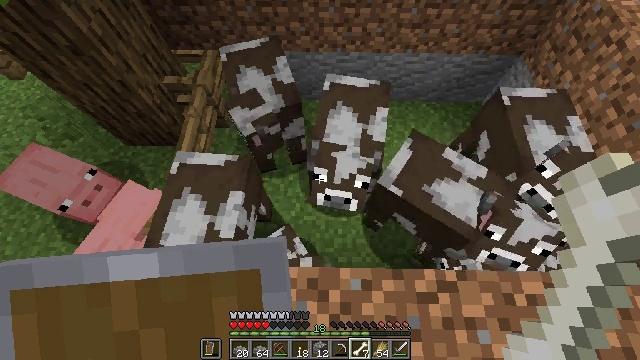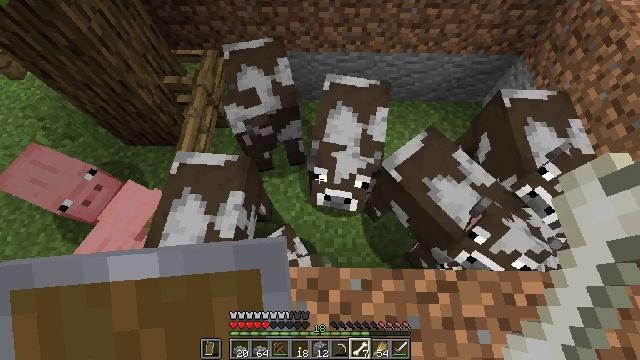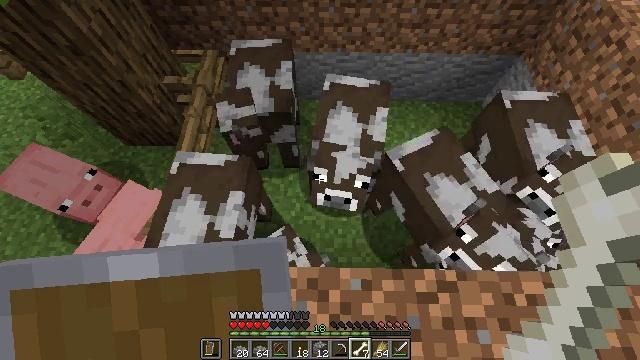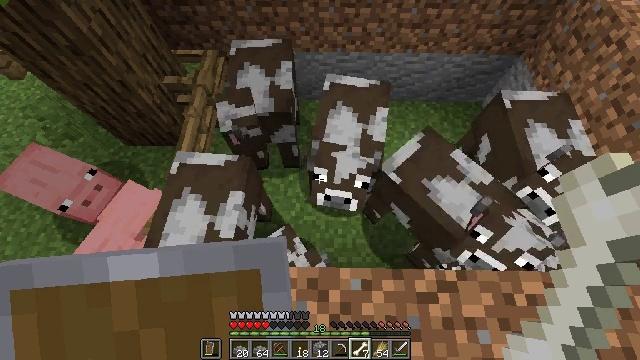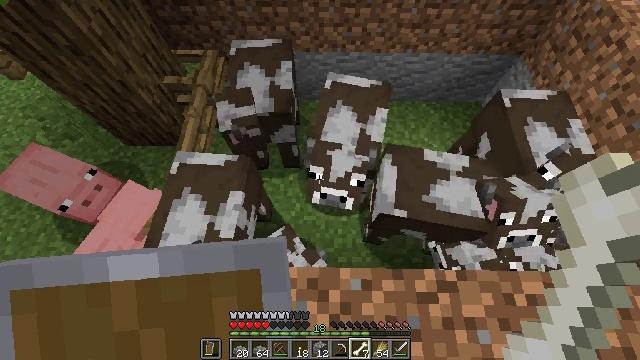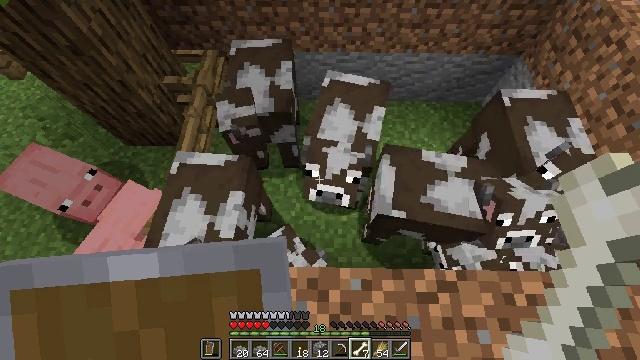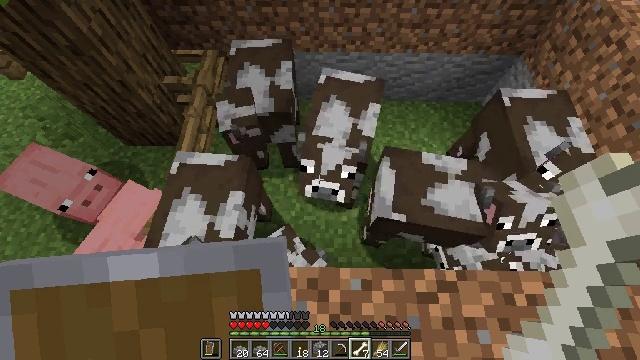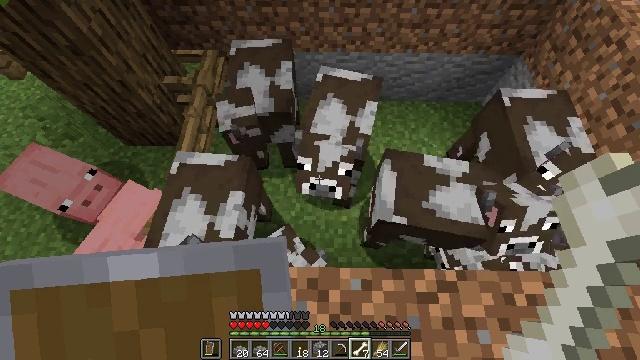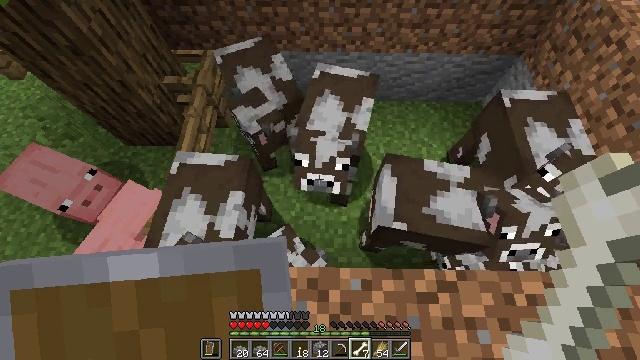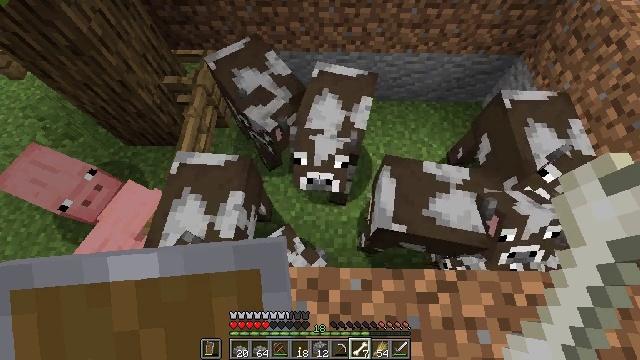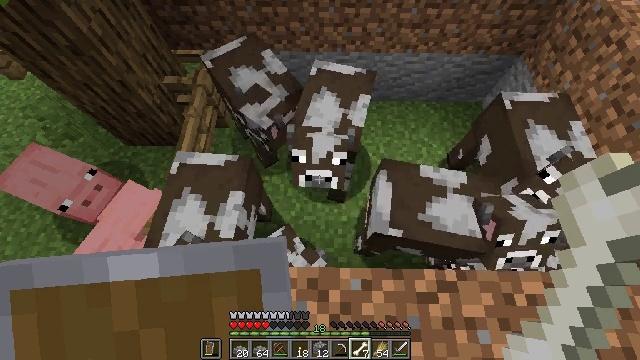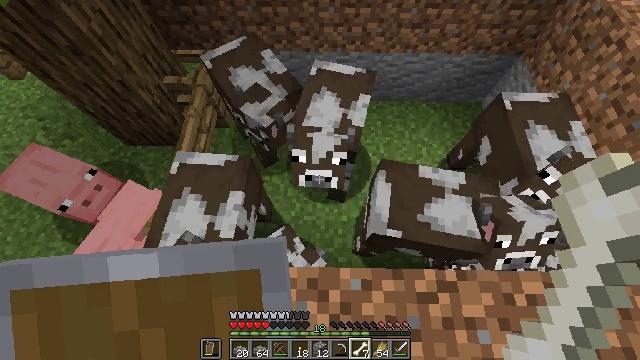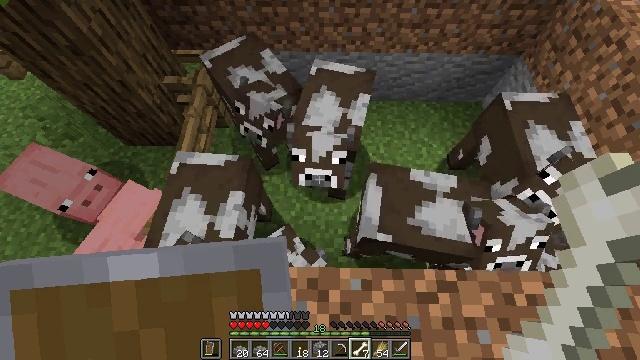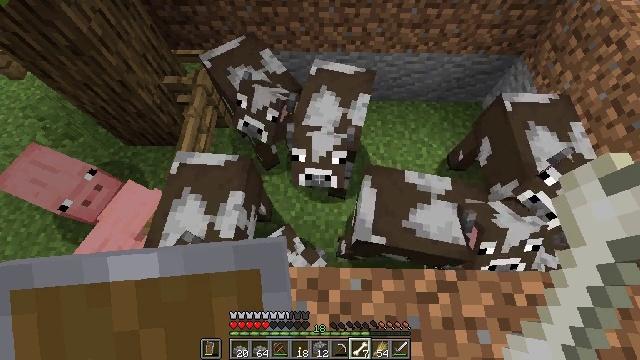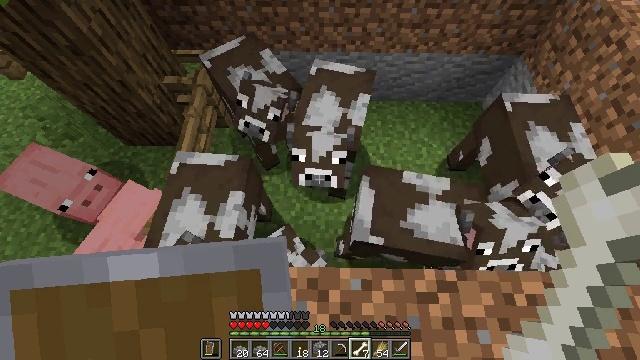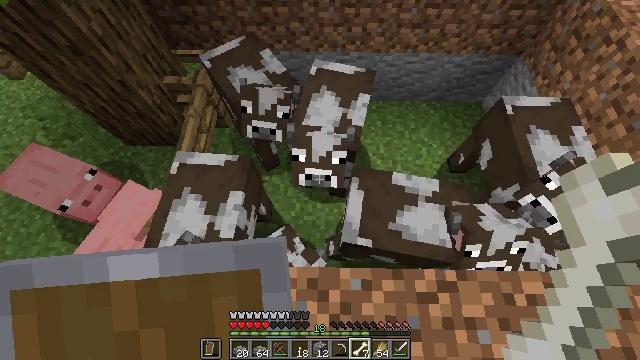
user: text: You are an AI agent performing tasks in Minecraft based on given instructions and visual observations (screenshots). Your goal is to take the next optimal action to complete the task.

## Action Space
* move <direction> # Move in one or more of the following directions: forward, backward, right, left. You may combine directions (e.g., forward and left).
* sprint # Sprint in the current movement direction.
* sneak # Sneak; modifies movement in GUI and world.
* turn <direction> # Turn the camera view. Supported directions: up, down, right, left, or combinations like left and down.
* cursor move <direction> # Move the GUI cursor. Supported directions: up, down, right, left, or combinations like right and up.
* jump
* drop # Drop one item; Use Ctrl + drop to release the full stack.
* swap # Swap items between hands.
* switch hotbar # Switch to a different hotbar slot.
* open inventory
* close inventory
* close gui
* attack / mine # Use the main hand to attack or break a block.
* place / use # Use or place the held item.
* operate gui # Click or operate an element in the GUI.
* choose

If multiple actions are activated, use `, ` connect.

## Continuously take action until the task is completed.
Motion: motion action
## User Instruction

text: Get shears by crafting with iron ingots.
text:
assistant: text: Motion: no_op
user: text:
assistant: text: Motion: no_op
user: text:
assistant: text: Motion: no_op
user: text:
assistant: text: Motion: no_op
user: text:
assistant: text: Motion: no_op
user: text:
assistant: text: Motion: no_op
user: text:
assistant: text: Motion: no_op
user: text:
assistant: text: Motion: no_op
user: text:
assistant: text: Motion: no_op
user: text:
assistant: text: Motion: no_op
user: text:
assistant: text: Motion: no_op
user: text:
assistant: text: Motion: no_op
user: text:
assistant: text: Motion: no_op
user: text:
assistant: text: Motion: no_op
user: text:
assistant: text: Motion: no_op
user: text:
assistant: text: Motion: no_op
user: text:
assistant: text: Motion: no_op
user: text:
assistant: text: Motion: no_op
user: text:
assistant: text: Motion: no_op
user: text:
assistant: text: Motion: no_op
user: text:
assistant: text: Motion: no_op
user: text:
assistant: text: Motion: no_op
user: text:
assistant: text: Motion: no_op
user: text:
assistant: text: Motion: no_op
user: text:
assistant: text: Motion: no_op
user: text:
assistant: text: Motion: no_op
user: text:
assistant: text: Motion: no_op
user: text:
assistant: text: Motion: no_op
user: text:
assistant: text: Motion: no_op
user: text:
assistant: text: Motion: no_op